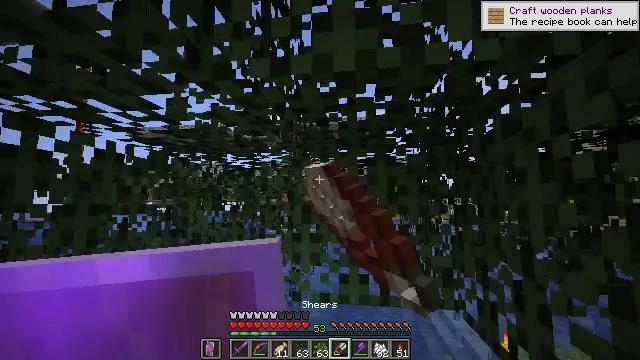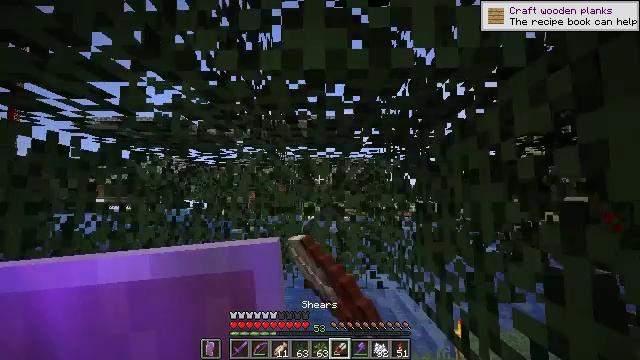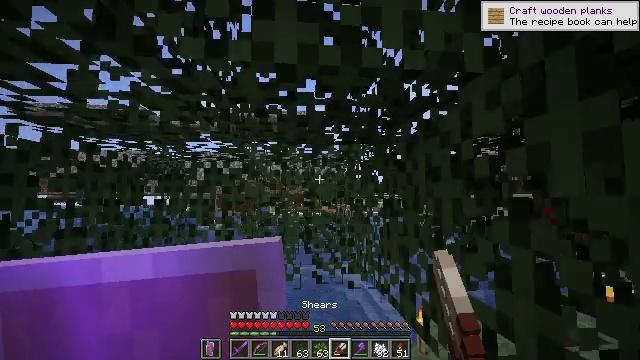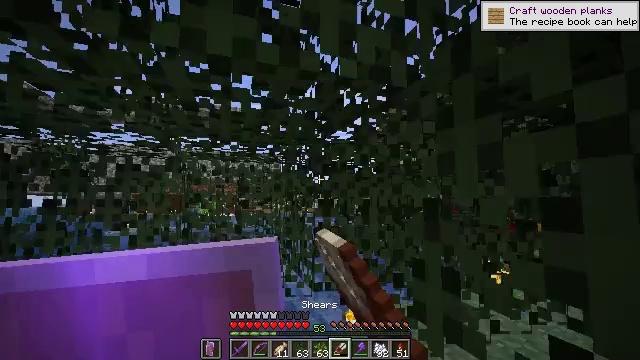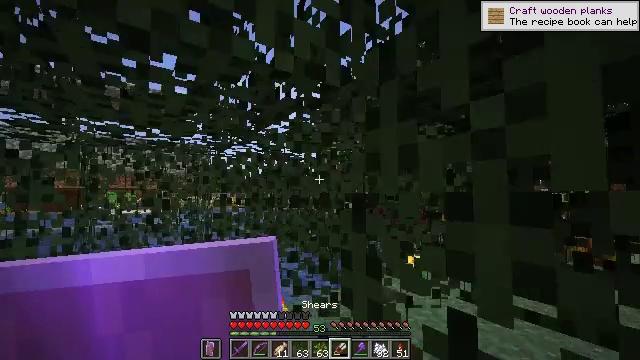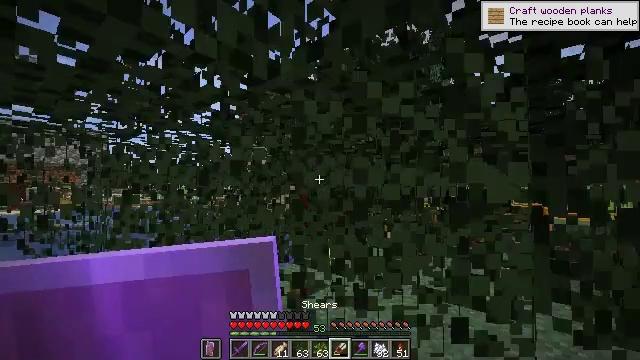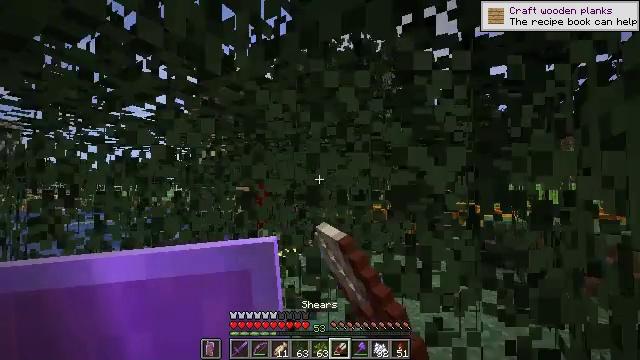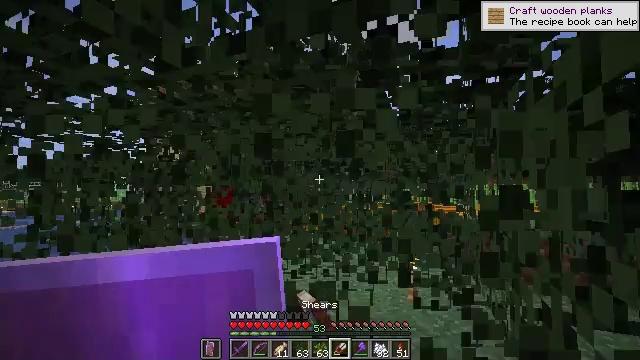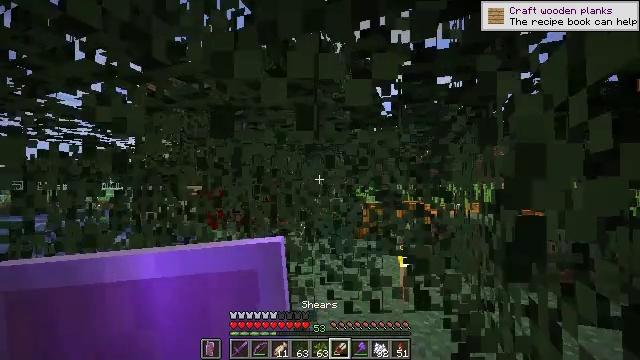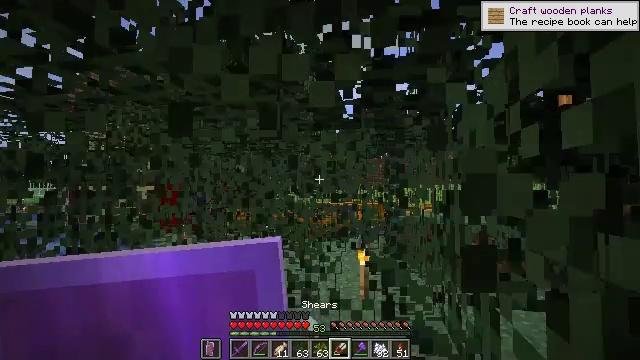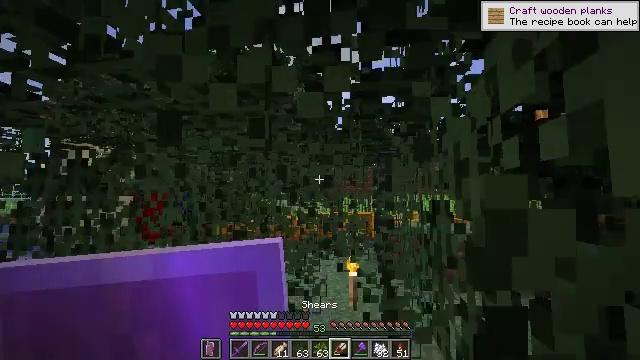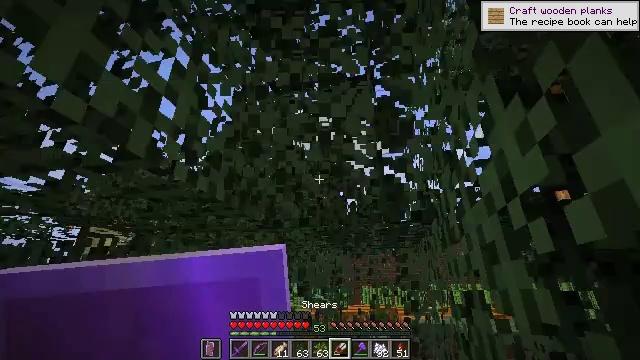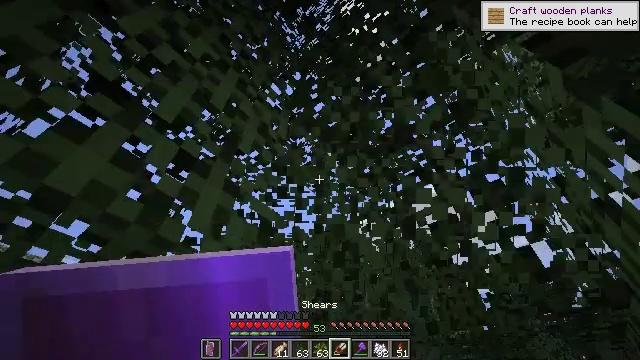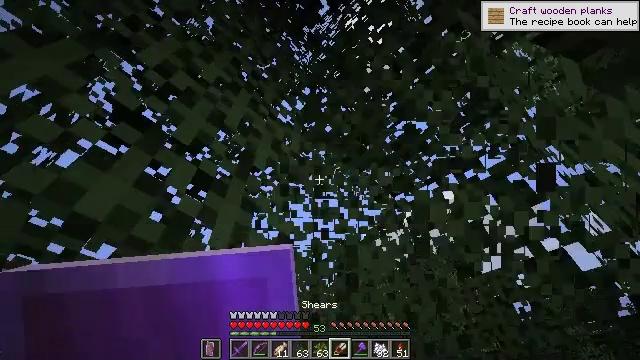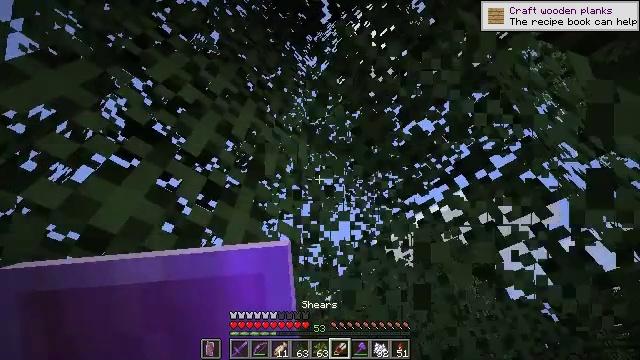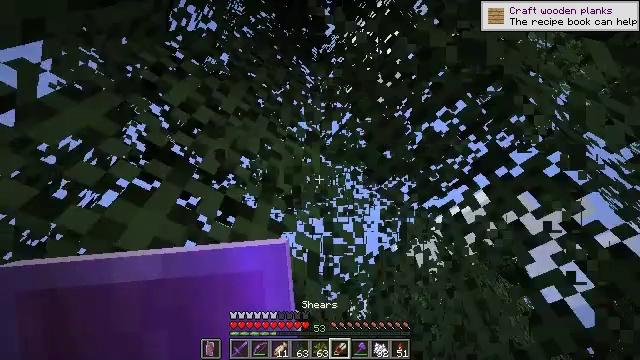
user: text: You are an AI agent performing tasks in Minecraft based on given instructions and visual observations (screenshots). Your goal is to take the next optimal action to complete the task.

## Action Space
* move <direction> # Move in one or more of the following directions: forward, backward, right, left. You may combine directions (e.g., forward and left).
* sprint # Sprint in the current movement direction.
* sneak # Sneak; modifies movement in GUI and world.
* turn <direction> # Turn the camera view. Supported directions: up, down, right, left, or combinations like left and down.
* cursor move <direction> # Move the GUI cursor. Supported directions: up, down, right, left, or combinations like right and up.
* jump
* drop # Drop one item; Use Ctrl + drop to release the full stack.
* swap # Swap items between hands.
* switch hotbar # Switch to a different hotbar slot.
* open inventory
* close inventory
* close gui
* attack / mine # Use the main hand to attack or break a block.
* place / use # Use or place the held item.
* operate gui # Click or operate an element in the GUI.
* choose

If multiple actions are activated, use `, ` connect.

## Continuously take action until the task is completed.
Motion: motion action
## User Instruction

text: Mine spruce leaves from the tree.
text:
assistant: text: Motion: turn right, attack / mine
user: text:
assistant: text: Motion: turn right, attack / mine
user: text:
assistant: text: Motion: turn right, attack / mine
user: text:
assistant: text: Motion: turn right and down, attack / mine
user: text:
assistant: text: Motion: turn right, attack / mine
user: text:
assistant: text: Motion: turn right, attack / mine
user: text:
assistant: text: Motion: turn right, attack / mine
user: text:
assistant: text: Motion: turn right, attack / mine
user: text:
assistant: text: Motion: turn right, attack / mine
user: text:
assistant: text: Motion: turn right and up, attack / mine
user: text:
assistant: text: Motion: turn left and up, attack / mine
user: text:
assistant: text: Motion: turn left and up, attack / mine
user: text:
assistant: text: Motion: turn left and up, attack / mine
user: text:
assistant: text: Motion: turn left and up, attack / mine
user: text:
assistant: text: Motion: turn left and up, attack / mine
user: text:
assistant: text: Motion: turn left and up, attack / mine
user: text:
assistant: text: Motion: turn left and up, attack / mine
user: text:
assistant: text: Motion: turn left and up, attack / mine
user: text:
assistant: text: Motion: turn left and up, attack / mine
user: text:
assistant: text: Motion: turn left and up, attack / mine
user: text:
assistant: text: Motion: turn left and up, attack / mine
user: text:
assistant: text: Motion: turn left and up, attack / mine
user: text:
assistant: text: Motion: turn left and up, attack / mine
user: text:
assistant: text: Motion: turn left and up, attack / mine
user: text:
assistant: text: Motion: turn left and up, attack / mine
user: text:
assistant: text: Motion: turn left and up, attack / mine
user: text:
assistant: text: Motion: turn left and up, attack / mine
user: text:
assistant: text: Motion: turn left and down, attack / mine
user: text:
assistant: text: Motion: turn left and down, attack / mine
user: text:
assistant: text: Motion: turn left and down, attack / mine